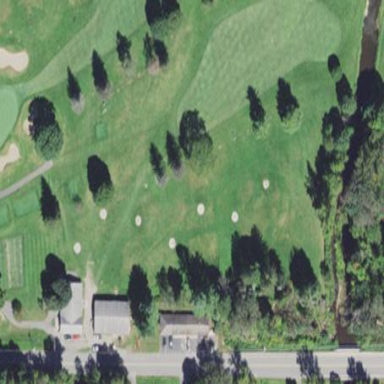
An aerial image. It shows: Rough area in golf course.